Chest X-ray:
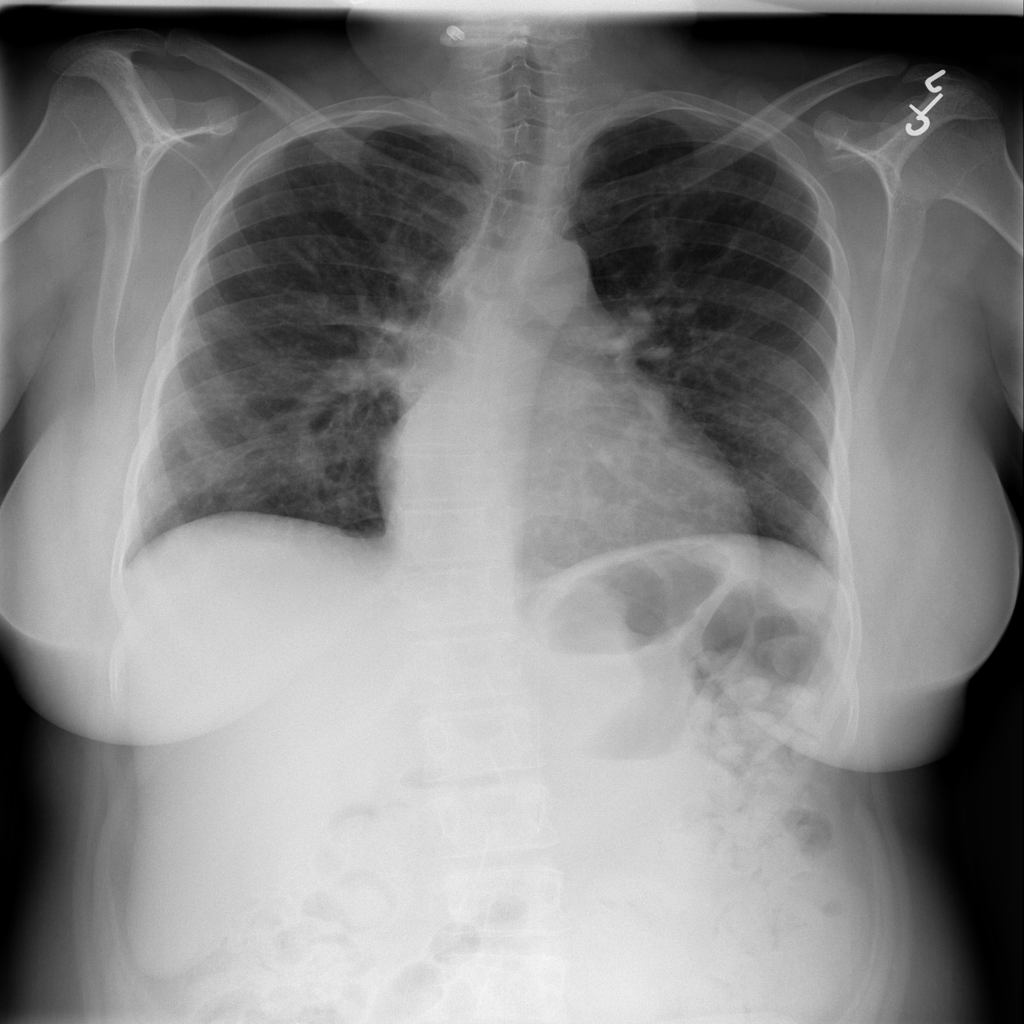
Findings: Consolidation
No abnormal finding: no